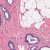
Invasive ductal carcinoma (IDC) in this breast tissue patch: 0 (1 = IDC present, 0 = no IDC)